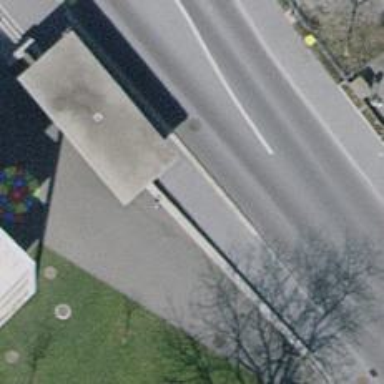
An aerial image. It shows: Bus stop with platform for public transport.